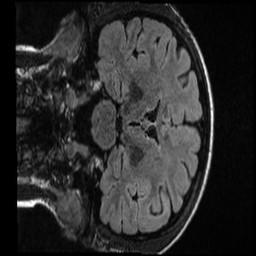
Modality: T1w
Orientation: coronal
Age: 21
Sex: female